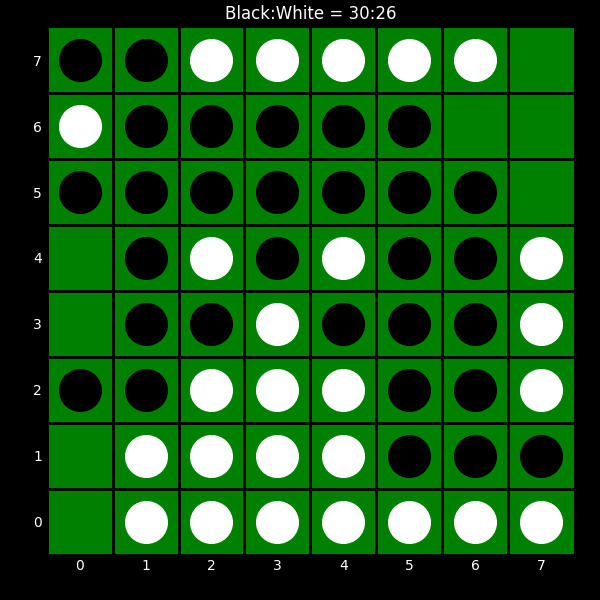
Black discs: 30
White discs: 26